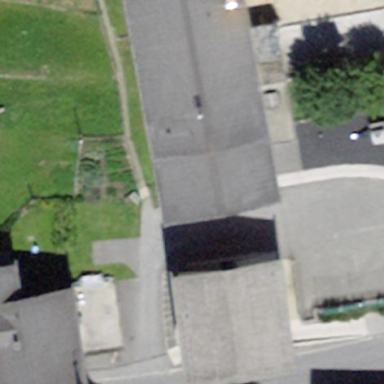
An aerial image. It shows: School building.